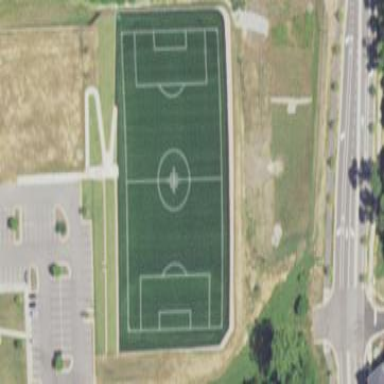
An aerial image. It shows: Soccer pitch for leisure land activities.